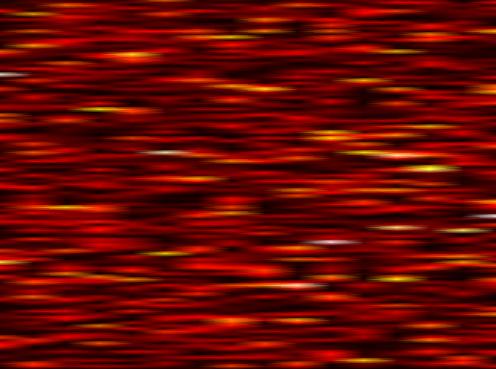
Label: UFMC